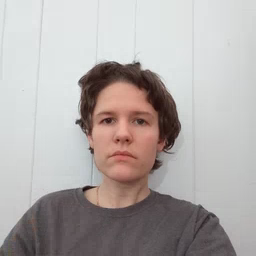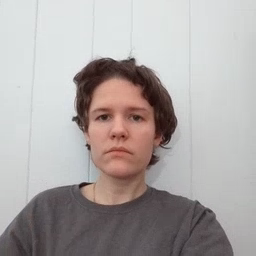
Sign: hot